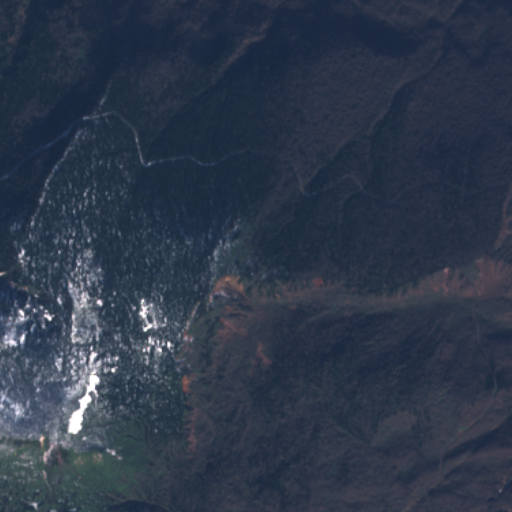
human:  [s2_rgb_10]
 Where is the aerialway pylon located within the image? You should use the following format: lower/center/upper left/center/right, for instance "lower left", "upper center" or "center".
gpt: The aerialway pylon is located in the center right of the image.
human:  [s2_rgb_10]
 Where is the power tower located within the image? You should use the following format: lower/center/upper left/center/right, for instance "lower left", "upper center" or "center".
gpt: The power tower is located in the lower right of the image.
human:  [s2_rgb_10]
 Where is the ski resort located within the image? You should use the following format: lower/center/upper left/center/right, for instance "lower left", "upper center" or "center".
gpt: The ski resort is located in the upper right of the image.
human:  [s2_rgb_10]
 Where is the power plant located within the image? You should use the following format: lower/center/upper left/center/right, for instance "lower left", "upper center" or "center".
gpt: There is no power plant in the image.